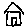
Label: house